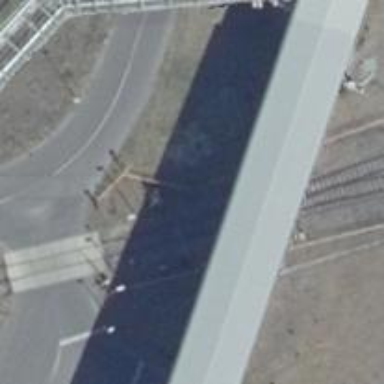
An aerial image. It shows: Railway switch.